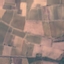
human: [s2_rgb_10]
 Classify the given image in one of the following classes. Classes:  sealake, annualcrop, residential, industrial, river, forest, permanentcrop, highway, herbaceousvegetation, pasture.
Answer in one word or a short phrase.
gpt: PermanentCrop